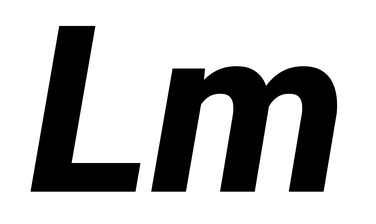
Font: Roboto-Italic_ExtraBold_Italic